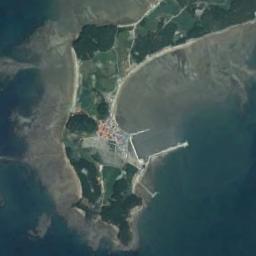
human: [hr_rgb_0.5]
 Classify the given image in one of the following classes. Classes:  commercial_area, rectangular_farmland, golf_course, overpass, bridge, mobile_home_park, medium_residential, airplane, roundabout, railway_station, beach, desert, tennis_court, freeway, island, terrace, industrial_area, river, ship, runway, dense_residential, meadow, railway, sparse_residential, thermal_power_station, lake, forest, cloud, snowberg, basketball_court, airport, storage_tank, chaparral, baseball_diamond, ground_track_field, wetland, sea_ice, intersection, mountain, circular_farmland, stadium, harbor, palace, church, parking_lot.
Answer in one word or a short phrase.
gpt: island